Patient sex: M
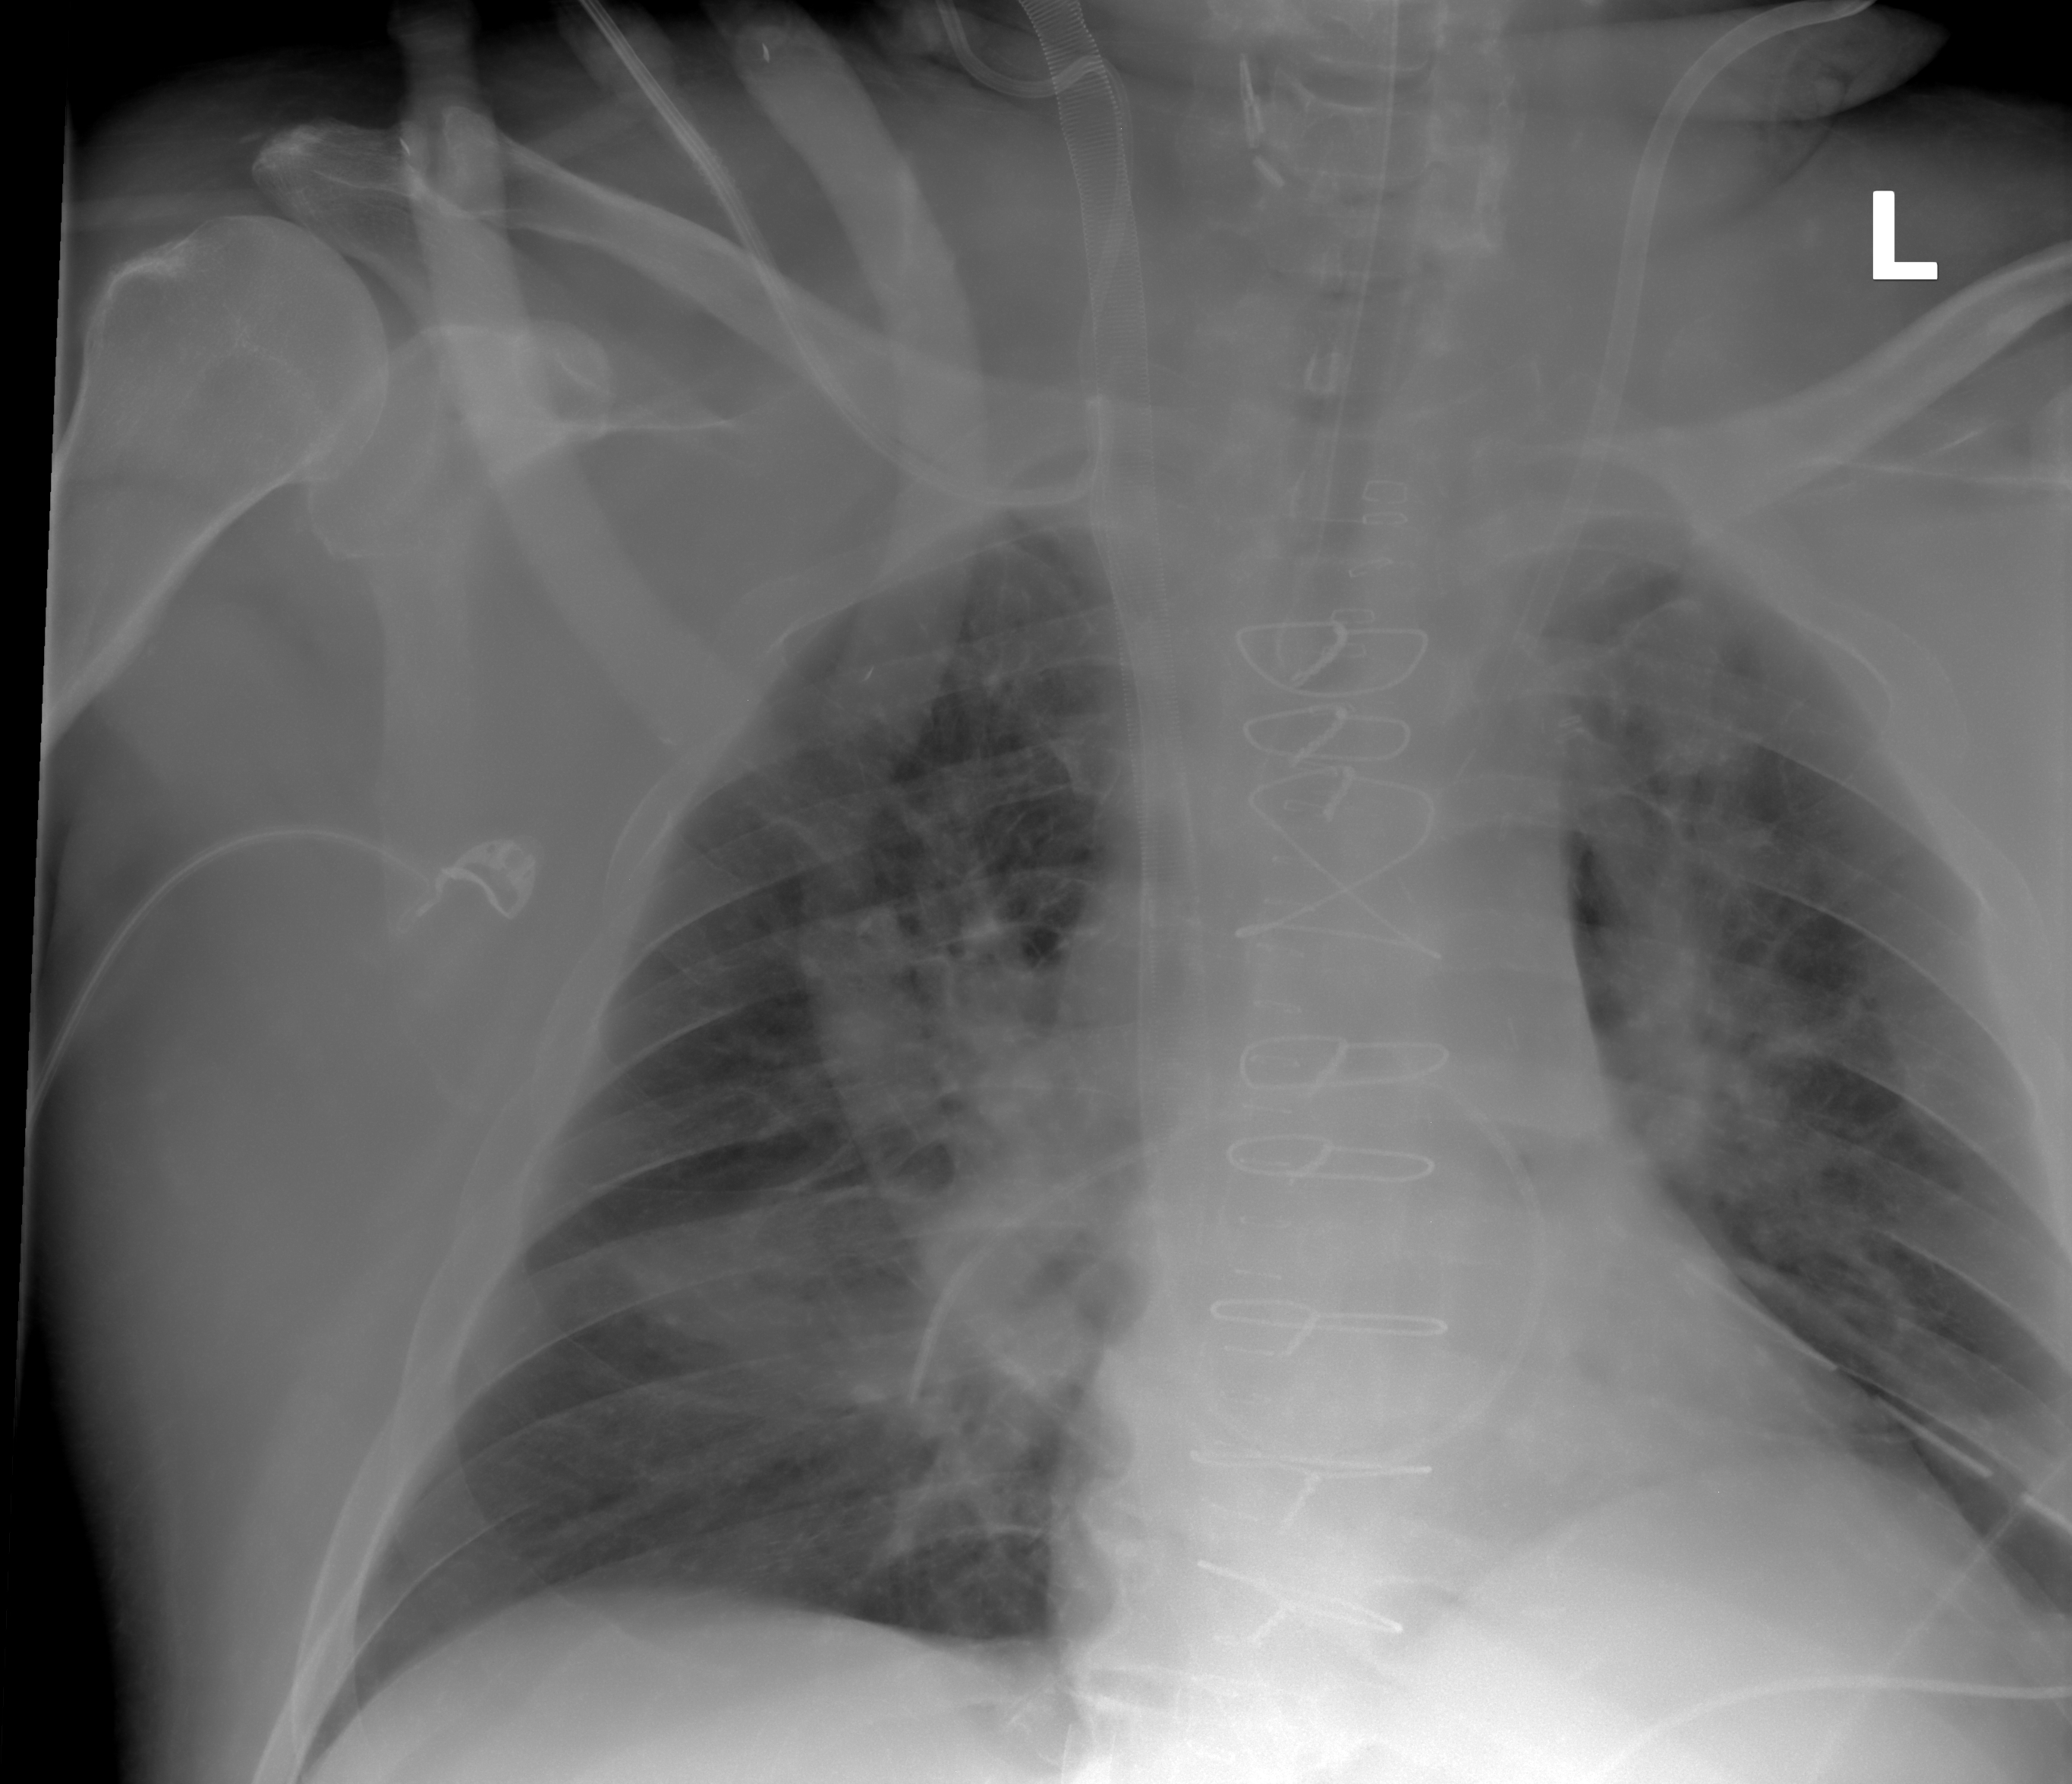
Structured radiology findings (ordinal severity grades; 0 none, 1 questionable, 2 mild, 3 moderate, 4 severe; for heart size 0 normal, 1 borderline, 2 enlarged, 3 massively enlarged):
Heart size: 0
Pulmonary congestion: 0
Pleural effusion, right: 2
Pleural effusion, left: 0
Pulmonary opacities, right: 2
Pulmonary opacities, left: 2
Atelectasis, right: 2
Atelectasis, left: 2